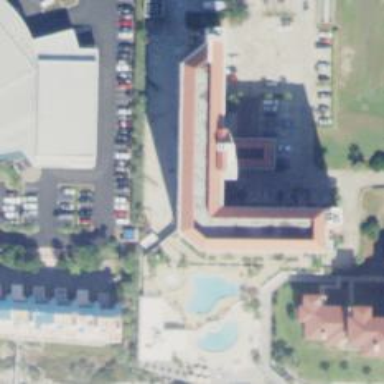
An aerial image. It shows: Apartment building suitable for tourism.